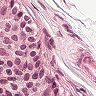
Metastatic tissue present: yes